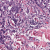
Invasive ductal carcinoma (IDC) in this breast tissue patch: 1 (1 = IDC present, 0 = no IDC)